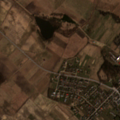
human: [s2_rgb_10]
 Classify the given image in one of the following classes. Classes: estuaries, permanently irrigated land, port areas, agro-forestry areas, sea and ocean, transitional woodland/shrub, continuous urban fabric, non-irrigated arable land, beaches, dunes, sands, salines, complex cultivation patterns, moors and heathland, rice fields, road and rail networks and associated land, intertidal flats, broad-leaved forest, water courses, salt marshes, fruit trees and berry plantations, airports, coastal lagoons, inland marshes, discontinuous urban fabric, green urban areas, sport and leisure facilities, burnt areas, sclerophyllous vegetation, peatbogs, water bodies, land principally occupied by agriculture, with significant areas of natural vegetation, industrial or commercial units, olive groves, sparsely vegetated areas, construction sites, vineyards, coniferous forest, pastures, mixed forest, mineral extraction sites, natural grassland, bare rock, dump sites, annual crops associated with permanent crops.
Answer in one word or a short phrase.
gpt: discontinuous urban fabric, non-irrigated arable land, pastures, complex cultivation patterns, broad-leaved forest